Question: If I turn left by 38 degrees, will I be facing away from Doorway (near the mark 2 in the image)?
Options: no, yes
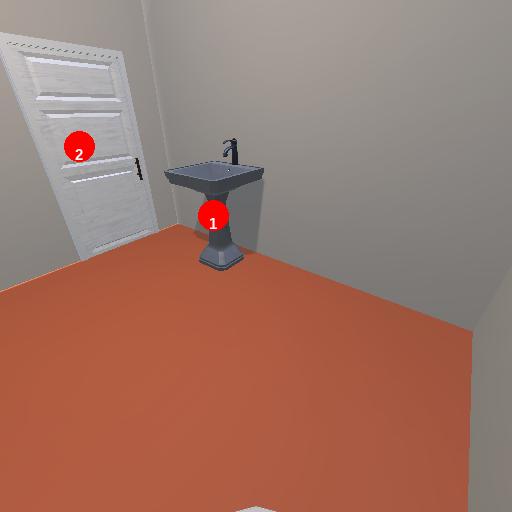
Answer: no